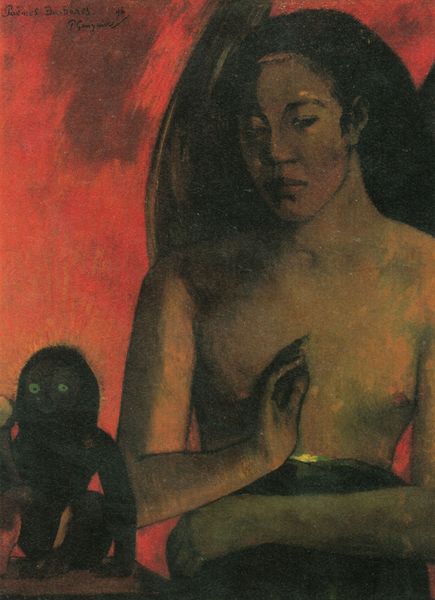
Titel: Poèmes barbares
Künstler: Paul Gauguin
Standort: Cambridge (Massachusetts)
Institution: Fogg Art Museum
Schlagwörter: akt, dunkel, feuer, flügel, gemälde, hand, haut, mann, nackt, schatten, umhang, weiß, cezanne, frauen, gelb, grün, menschen, mädchen, braun, brust, busen, degas, ellbogen, finger, frau, geste, grau, haar, hell, holz, licht, mund, nase, ohr, orange, schwarz, stirn, tisch, blick, dame, rot, tier, tuch, beige, hochformat, rock, wand, arm, arme, augen, böse, gesicht, inkarnat, kleidung, bildnis, hals, portrait, porträt, signatur, öl, insel, dunkelheit, figur, gewand, haare, sitzend, augenbrauen, lippe, lippen, traurig, affe, engel, skulptur, fell, schürze, brüste, schrift, wangen, düster, klein, sigantur, chair, hands, oil, people, red, white, women, black, dark, face, female, france, gold, green, hair, nose, painting, primitivism, sitting, skirt, symbolism, table, woman, yellow, datum, vert, brown, plastik, wange, brustwarze, oberkörper, geschlossen, exotisch, leuchten, gauguin, südsee, unbekleidet, paul, hocken, beten, dämon, pinselstrich, puppe, braue, wangenknochen, sad, gaugin, hölle, teufel, angel, classic, naked, nude, nudity, skin, sky, fabelwesen, segnen, rouge, background, ear, girl, head, island, sun, child, eyes, light, femme, bust, oval, eule, brush strokes, shadow, chin, fur, mouth, expressionist, devil, french, glühen, sein, gruß, main, sculpture, statue, wings, breast, person, monster, ancient, arms, neck, pose, prayer, signature, ears, glotzen, nacke, tahiti, animal, eye, cloth, stroke, nue, fire, bare, ritus, fingers, monkey, breasts, god, gnom, chest, calm, figure, lips, long, shoulders, shading, sleep, ape, baby, asian, canvas, native, primitive, black hair, money, segenshand, dunekl, christian, erotic, figr, tan, gesture, forehead, exotic, indian, oriental, orientalism, pray, diable, body, scary, symbol, wing, eingebohrene, praying, nipples, indianerin, egyptian, affee, idol, van gogh, gaugain, postimpressionism, noa noa, polynesia, glow, glowing eyes, nnn, paul gauguin, red background, stop, serene, hebend, nu, warm, dunkel#, spirit, pagan, tahitian, doll, demon, brows, gloomy, topless, 1893, 1889, boobs, tits, ve, nipple, closed, half naked, kahlo, frightening, green eyes, bless, pap\inting, placid, 1890, tribal, 1892, taiti, polinesia, wrap, breasat, finegr, giftzwerg, strict, tabl, tahiiti, necks, aboriginal, haiiti, nce, singe, strict face, egreen, awnge